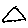
Label: triangle